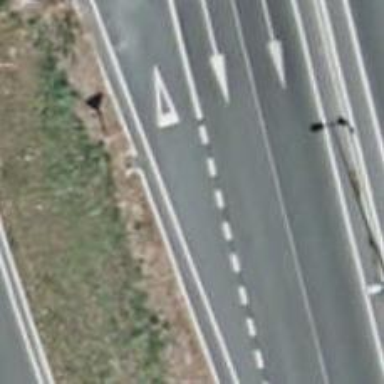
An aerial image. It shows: Road with "give way" sign.